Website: bh-photo
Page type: receipt
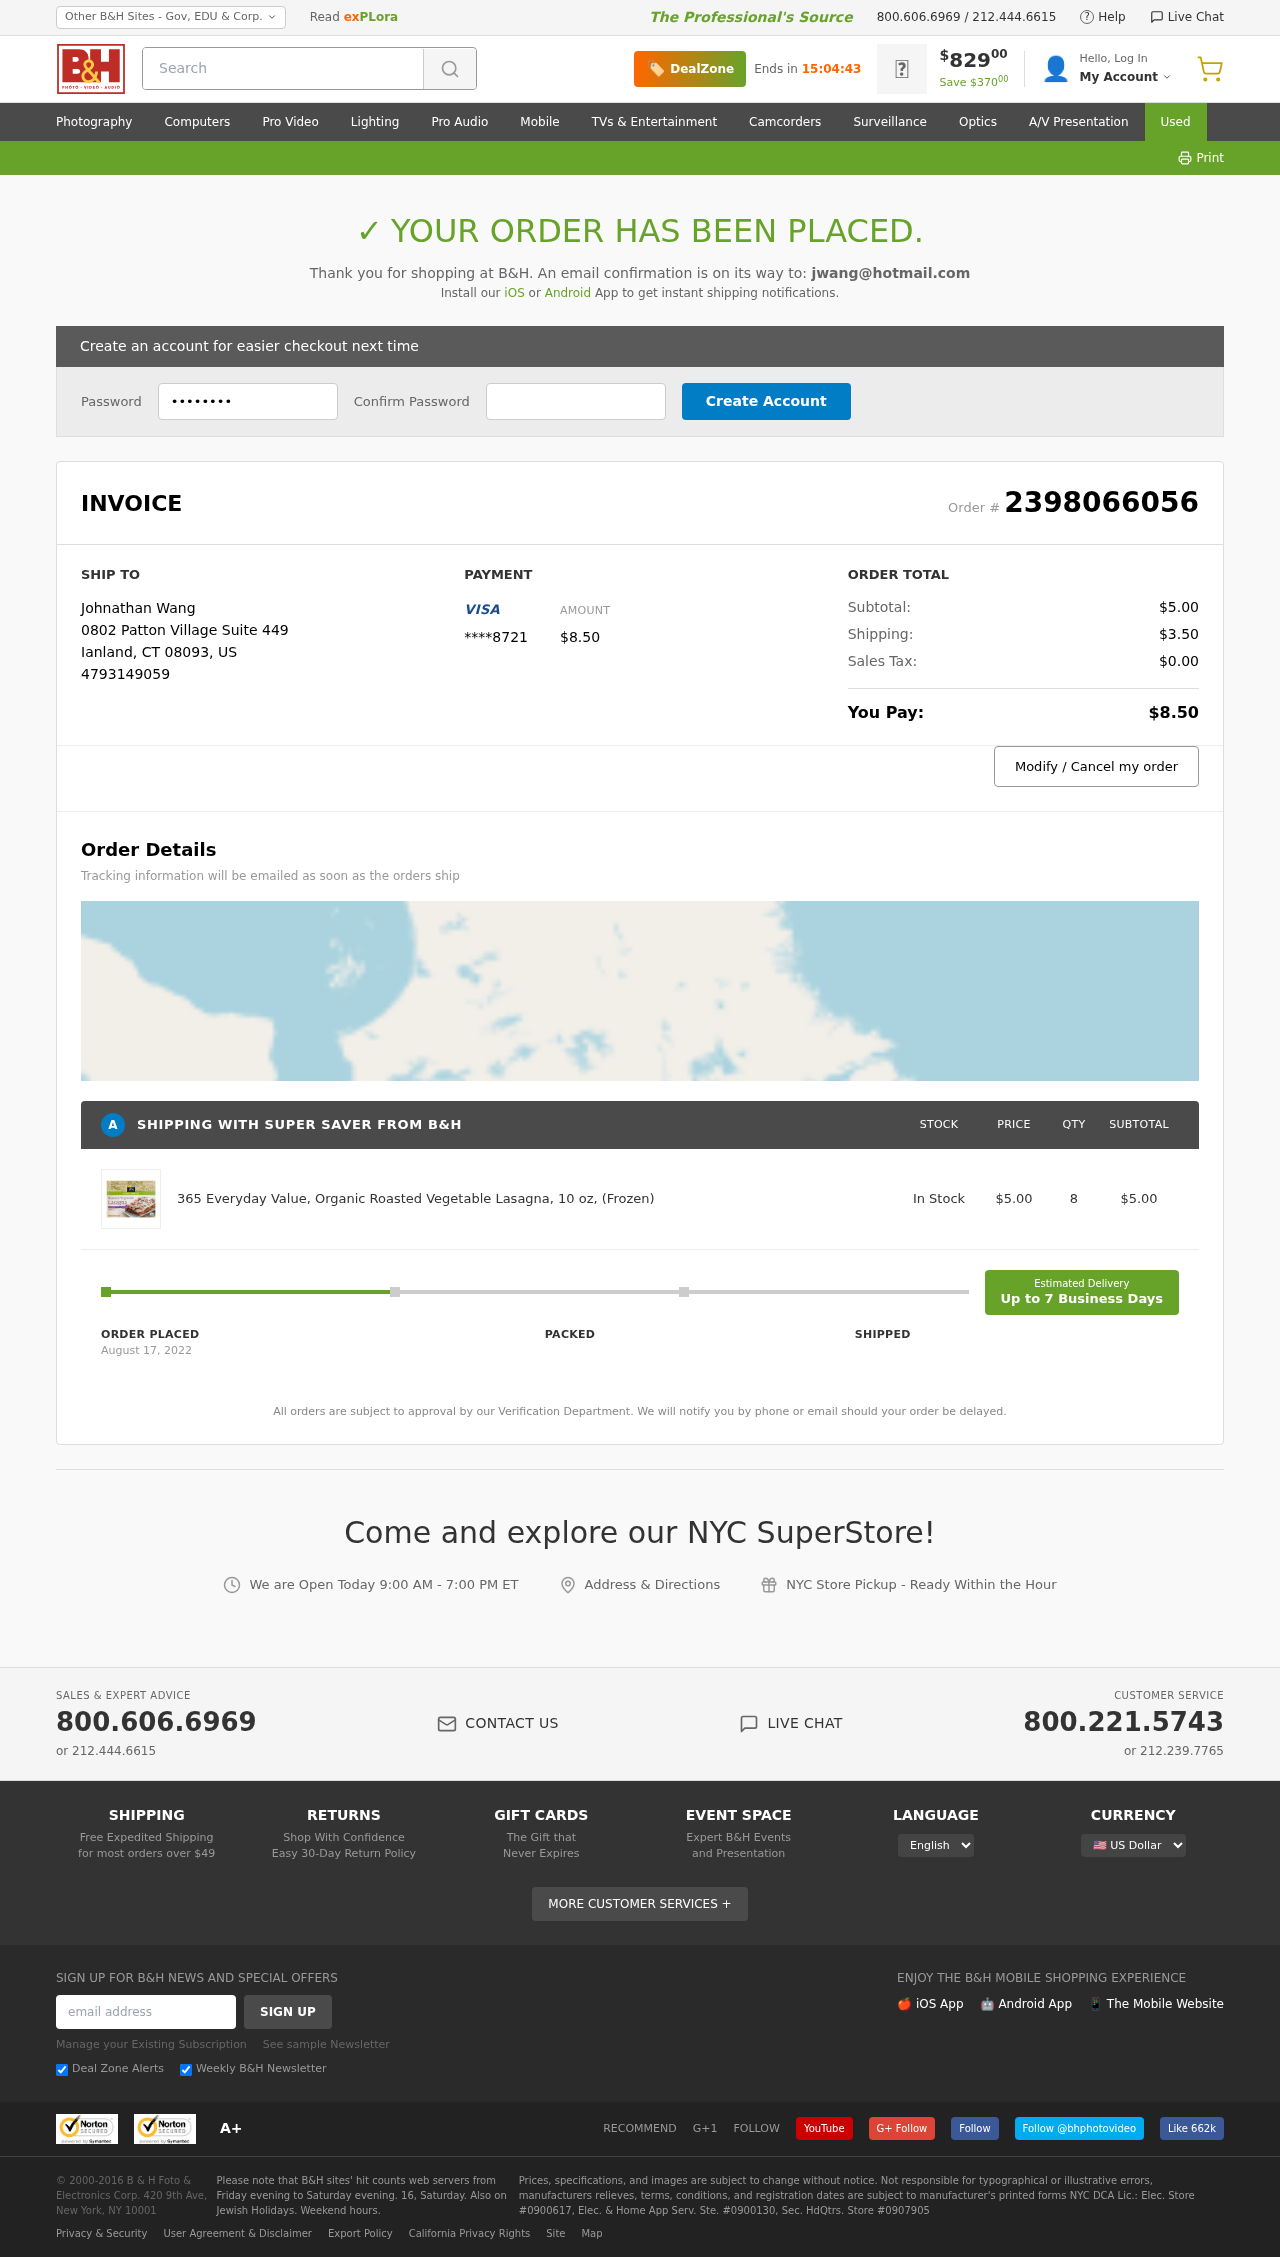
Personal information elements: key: PII_CARD_LAST4
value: ****8721
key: PII_CITY
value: Ianland
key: PII_COUNTRY_CODE
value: US
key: PII_EMAIL
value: jwang@hotmail.com
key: PII_FULLNAME
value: Johnathan Wang
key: PII_PHONE
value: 4793149059
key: PII_POSTCODE
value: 08093
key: PII_STATE_ABBR
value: CT
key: PII_STREET
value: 0802 Patton Village Suite 449
Product elements: key: PRODUCT1_NAME
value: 365 Everyday Value, Organic Roasted Vegetable Lasagna, 10 oz, (Frozen)
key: PRODUCT1_PRICE
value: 5
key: PRODUCT1_QUANTITY
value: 8
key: PRODUCT1_SUBTOTAL
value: $5.00
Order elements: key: ORDER_ID
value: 2398066056
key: ORDER_TOTAL
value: $8.50
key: ORDER_SUBTOTAL
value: $5.00
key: ORDER_SHIPPING_COST
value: $3.50
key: ORDER_TAX
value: $0.00
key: ORDER_DATE
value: August 17, 2022
Search elements: key: HEADER_SEARCH
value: Search